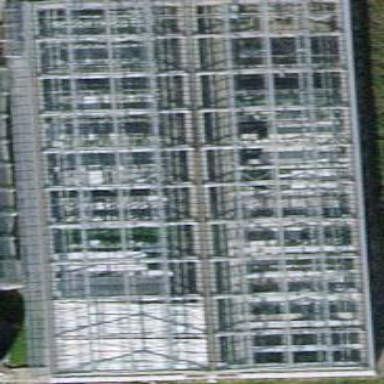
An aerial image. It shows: Greenhouse.